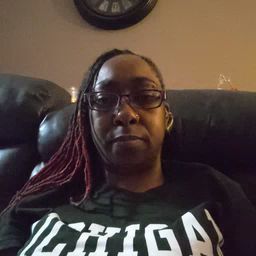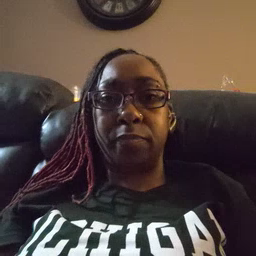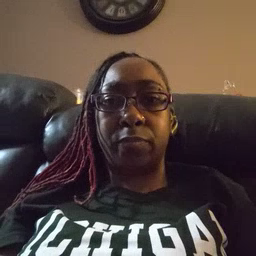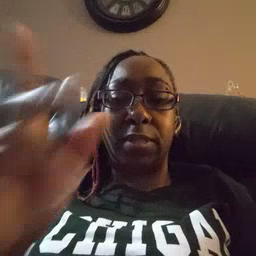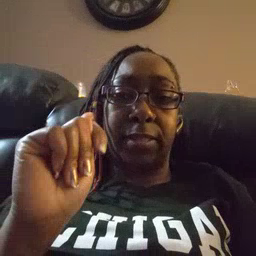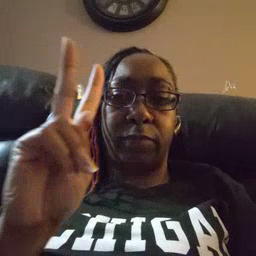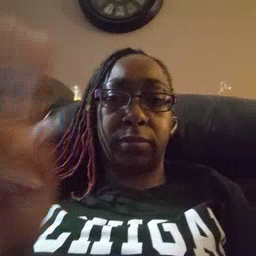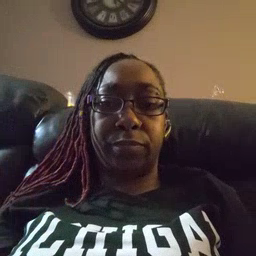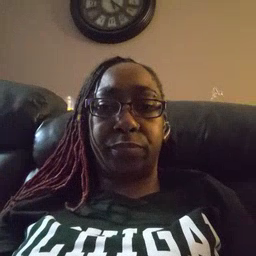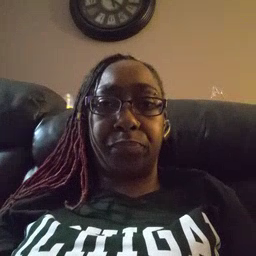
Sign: TV